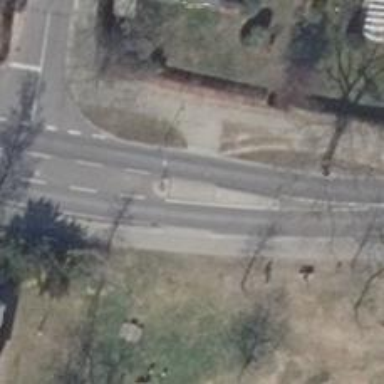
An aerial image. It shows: Secondary road with asphalt surface and separate sidewalks on both sides.